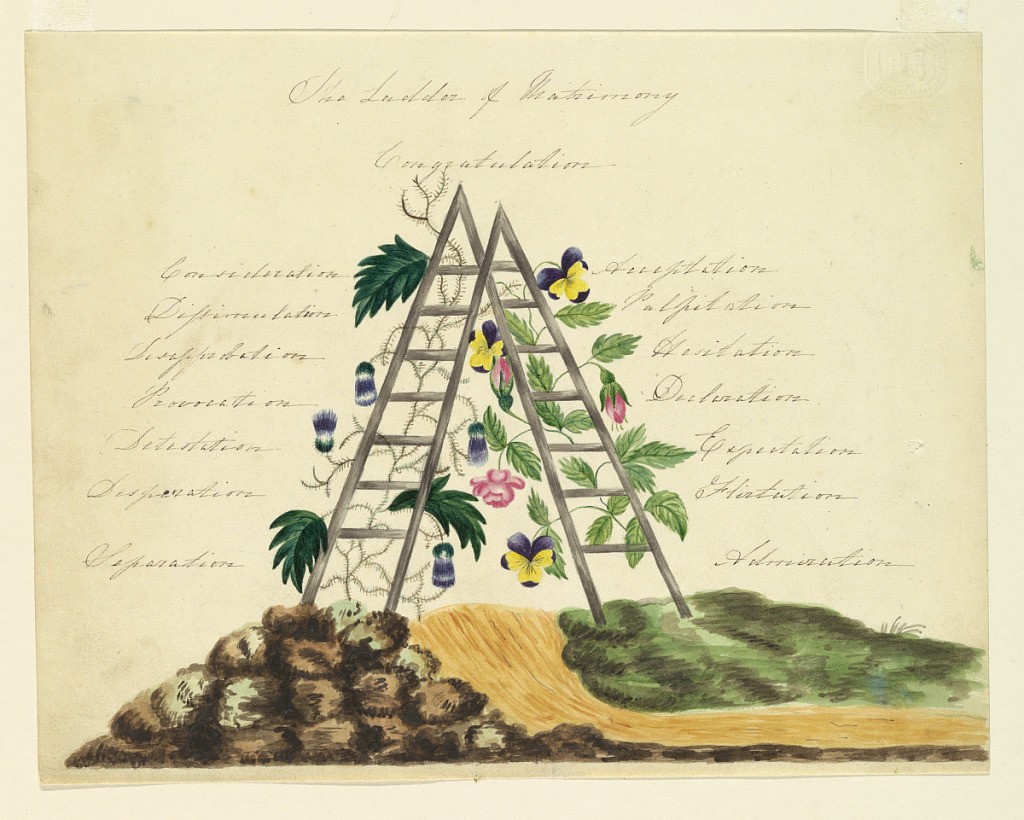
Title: Marriage Good Wishes
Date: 1830–1835
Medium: Brush and watercolor on paper
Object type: Greeting Card
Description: Two ladders form a flower arbor over a path. Inscribed at top: "The Ladder of Matrimony". At top of ladder: "Congratulation"; at left: Consideration, Dissimulation, Disapprobation, Provocation, Detestation, Desperation, Separation"; at right: "Acceptation, Palpitation, Hesitation, Declaration, Expectation, Flirtation, Admiration".